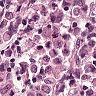
Metastatic tissue present: yes